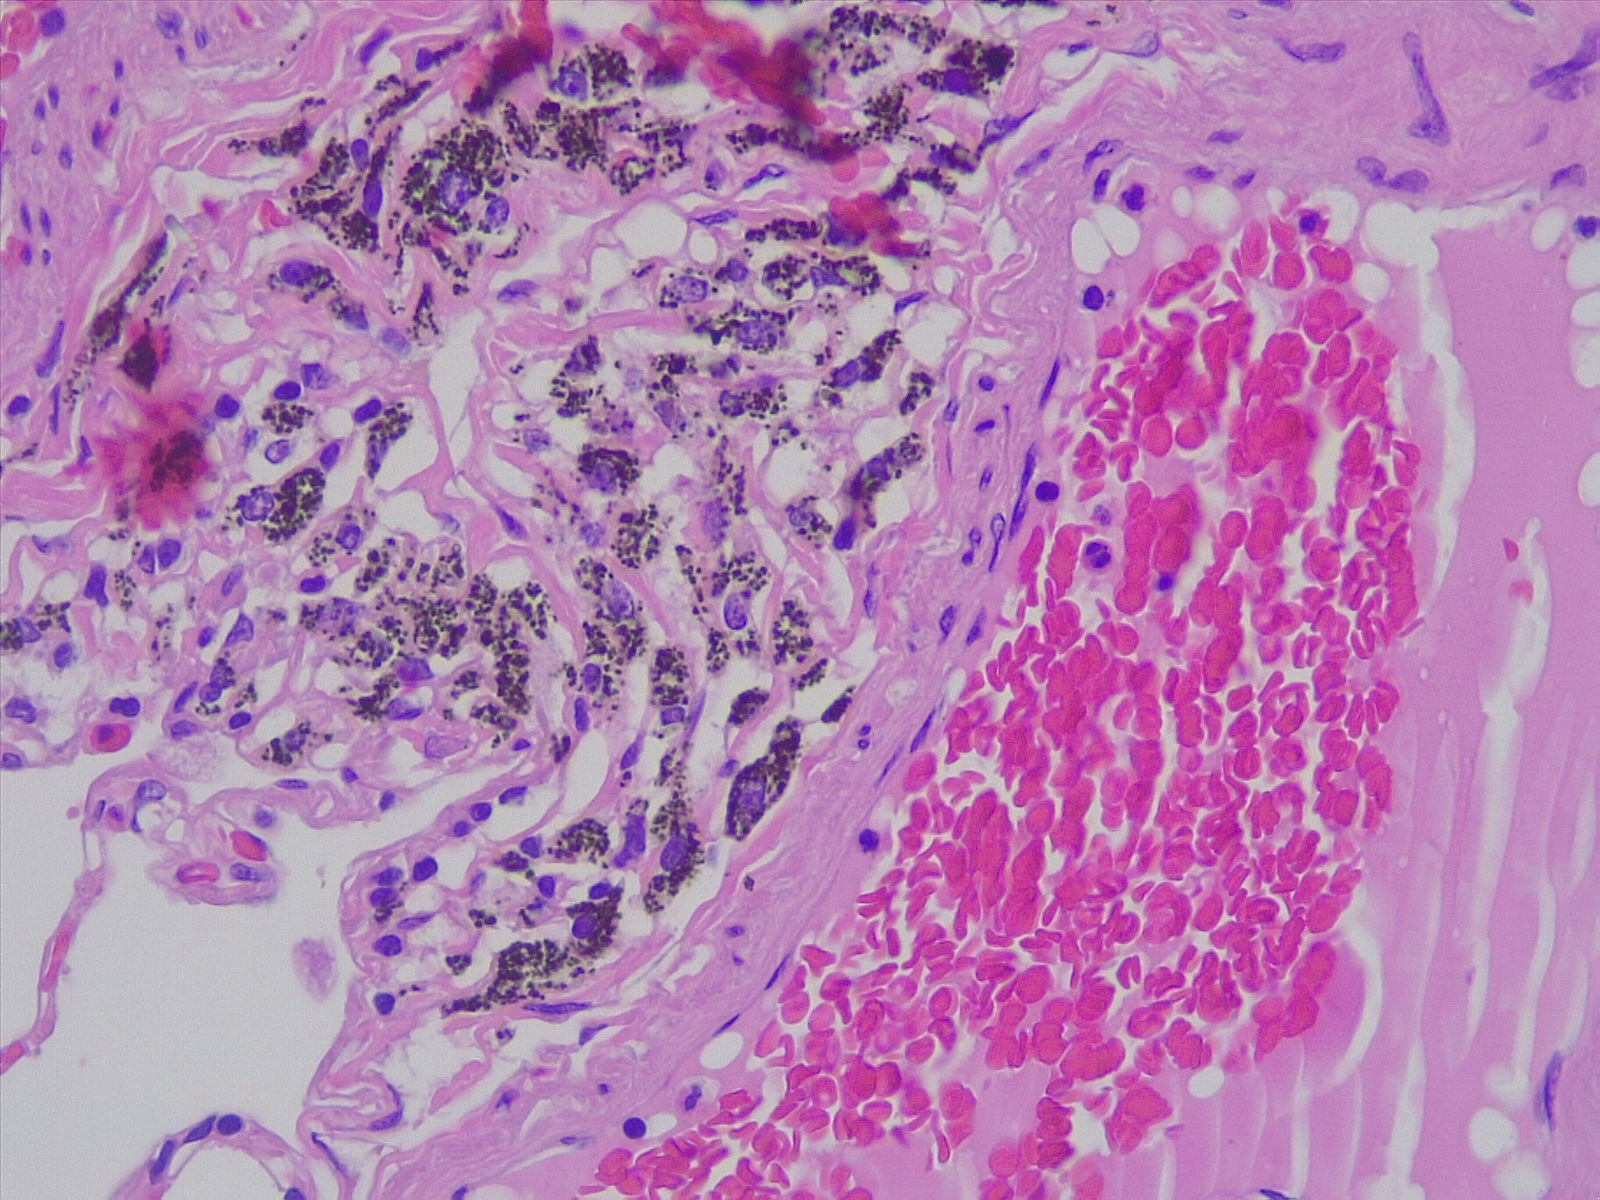
Label: normal lung tissue